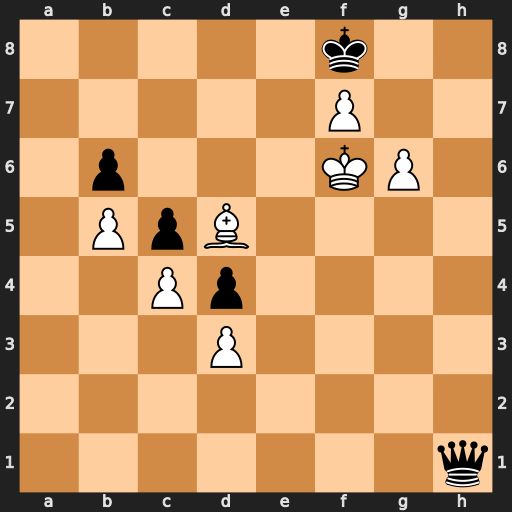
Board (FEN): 5k2/5P2/1p3KP1/1PpB4/2Pp4/3P4/8/7q
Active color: w
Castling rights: -
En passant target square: -
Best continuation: g7#